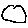
Label: circle